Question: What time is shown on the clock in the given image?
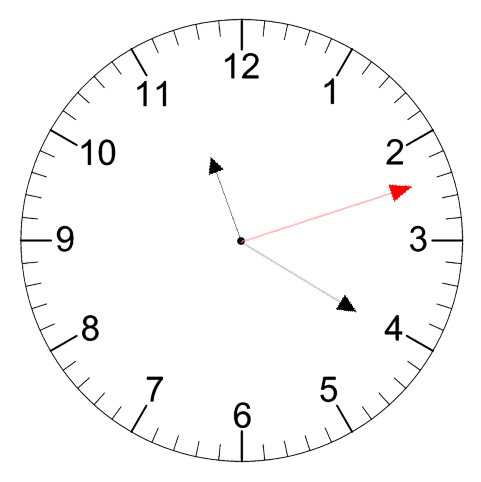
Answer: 11:20:12